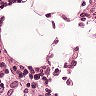
Metastatic tissue present: no